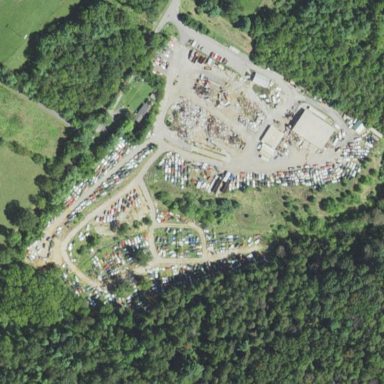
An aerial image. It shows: Scrap yard located in industrial area.